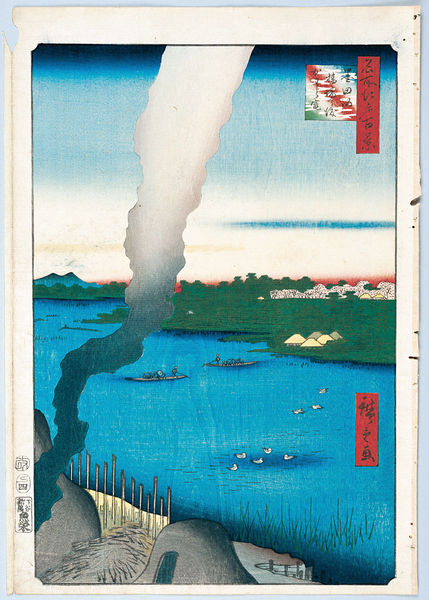
Titel: 100 berühmte Ansichten von Edo
Künstler: Utagawa Hiroshige
Schlagwörter: berg, blau, feuer, himmel, schatten, wasser, weiß, wolken, bäume, fluss, grün, landschaft, menschen, see, stadt, ufer, stroh, zeichen, zeichnung, gras, haus, park, rot, wiese, malerei, häuser, hügel, schilf, vögel, gewässer, rauch, insel, land, wald, boot, boote, holzschnitt, japan, klar, schiffe, schrift, ente, fischer, heu, berge, dorf, graphik, hütten, enten, luft, ruderboot, rudern, inschrift, japanisch, schriftzeichen, buch, wälder, comic, seite, beschriftung, gänse, buchseite, china, böau, siedlung, auen, städte, postkarte, klarheit, schwäne, farbholzschnitt, pfahlbauten, zelt, zelte, inseln, länglich, edo, hiroshige, müsshalde, # grün, hokasido, 100 ansichten von edo, e rot, warum liegt da stroh rum?, pfahlbauer, chninesisch